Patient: sex F, age 75
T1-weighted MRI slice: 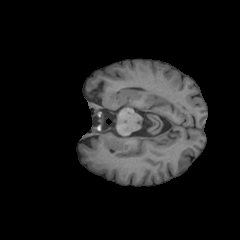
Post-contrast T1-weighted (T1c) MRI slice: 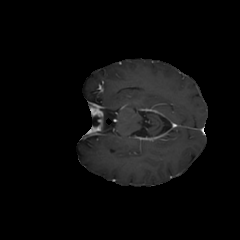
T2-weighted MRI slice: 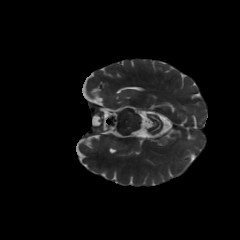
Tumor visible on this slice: no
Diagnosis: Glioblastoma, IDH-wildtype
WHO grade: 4